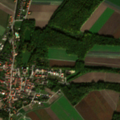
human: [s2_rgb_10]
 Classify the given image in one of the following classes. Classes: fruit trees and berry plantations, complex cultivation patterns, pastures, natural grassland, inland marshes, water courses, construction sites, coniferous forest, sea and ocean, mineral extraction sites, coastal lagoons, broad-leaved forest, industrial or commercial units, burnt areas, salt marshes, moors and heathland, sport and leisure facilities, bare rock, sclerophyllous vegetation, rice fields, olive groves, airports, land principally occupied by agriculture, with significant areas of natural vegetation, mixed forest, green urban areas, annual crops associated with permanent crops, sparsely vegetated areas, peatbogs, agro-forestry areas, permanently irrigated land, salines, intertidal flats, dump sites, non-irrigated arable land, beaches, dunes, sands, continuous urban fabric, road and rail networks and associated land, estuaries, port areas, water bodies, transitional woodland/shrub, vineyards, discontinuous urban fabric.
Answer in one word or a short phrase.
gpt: discontinuous urban fabric, non-irrigated arable land, land principally occupied by agriculture, with significant areas of natural vegetation, broad-leaved forest